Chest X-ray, AP view. Patient: 20 years old, sex M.
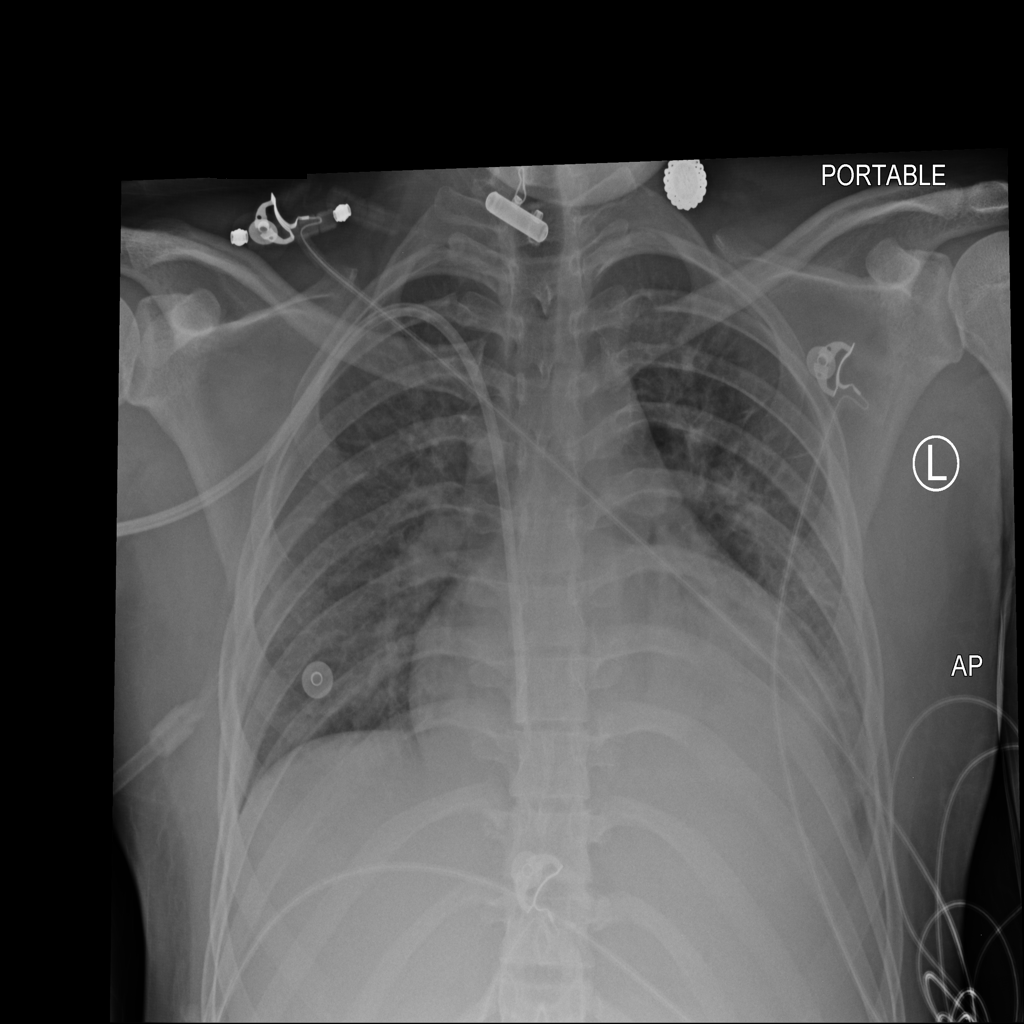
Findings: Cardiomegaly, Consolidation, Effusion